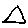
Label: triangle